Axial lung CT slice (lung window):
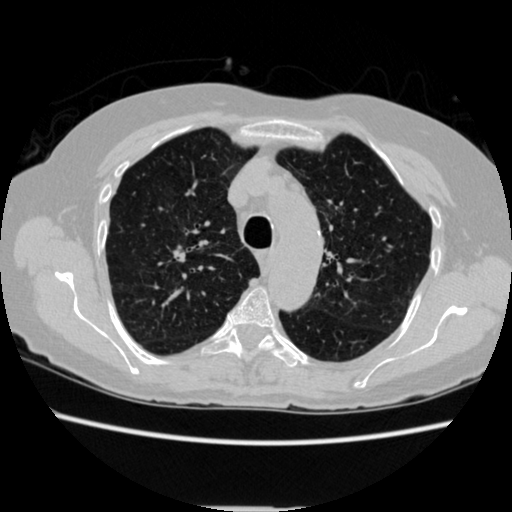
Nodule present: no